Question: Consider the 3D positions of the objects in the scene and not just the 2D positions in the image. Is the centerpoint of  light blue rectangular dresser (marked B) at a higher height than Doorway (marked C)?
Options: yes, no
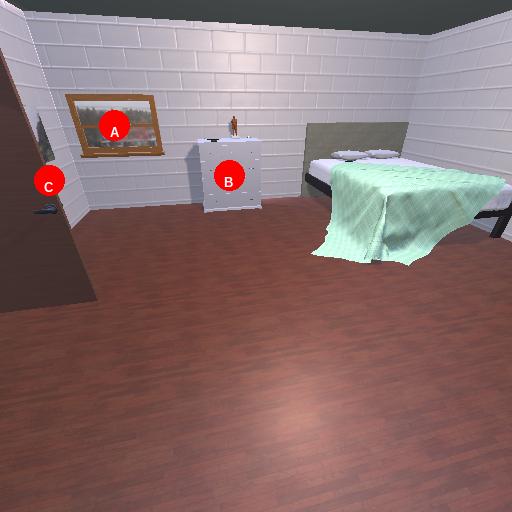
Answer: yes